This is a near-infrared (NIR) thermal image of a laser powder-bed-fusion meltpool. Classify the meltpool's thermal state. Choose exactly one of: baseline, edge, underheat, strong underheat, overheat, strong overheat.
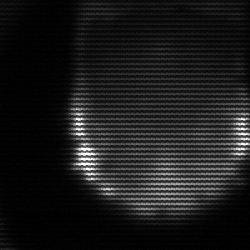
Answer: edge